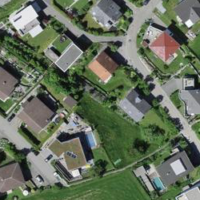
EUNIS habitat code: 55
Species observed at this site:
Cirsium arvense